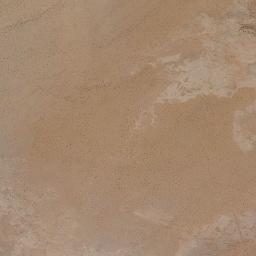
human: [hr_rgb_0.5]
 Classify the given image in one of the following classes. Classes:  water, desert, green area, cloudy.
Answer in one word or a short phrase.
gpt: desert